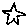
Label: star